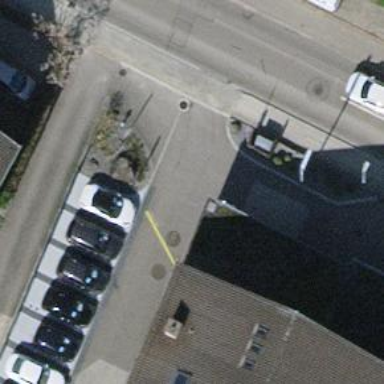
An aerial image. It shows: Fuel station.